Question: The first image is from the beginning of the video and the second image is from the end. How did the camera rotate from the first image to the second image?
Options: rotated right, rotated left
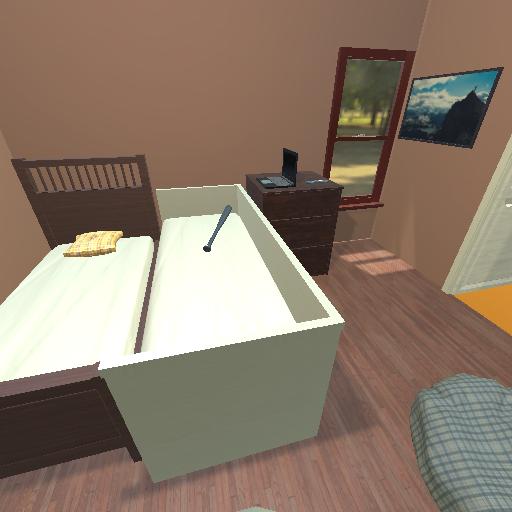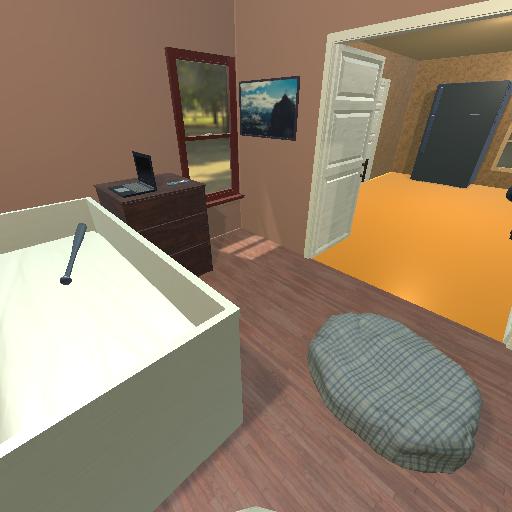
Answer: rotated right